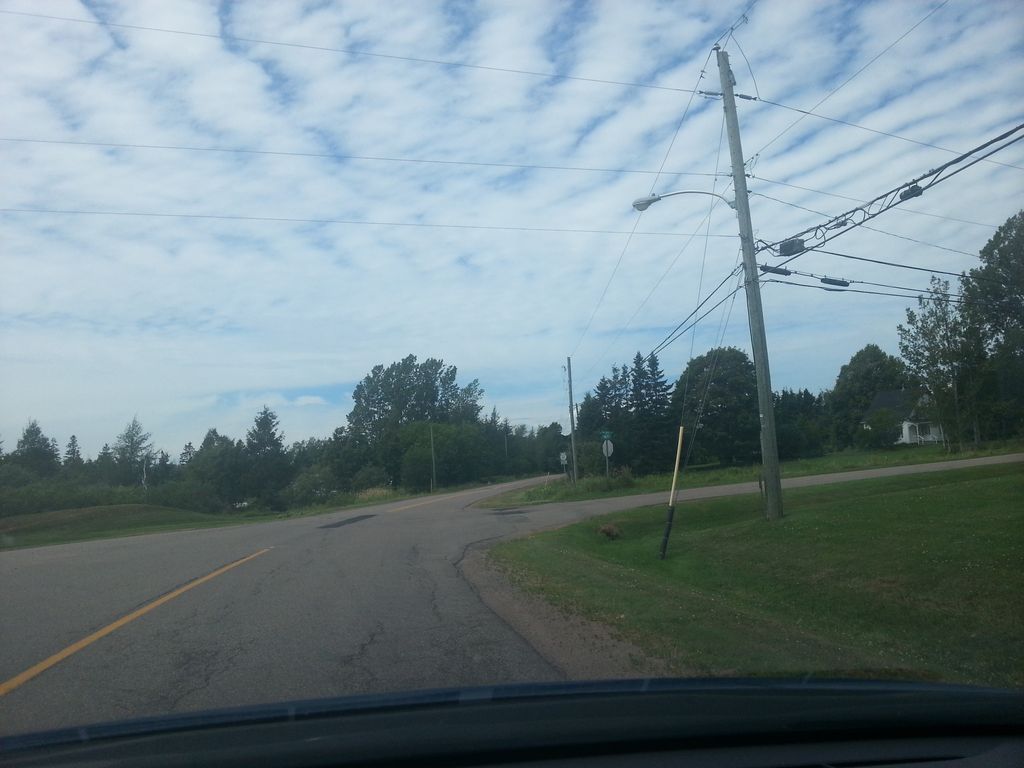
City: charlottetown